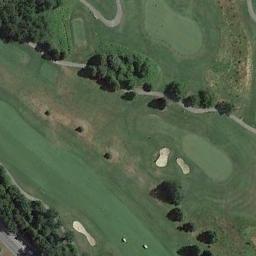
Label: golf_course